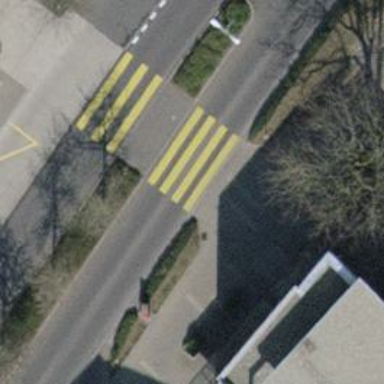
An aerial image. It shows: Uncontrolled zebra crossing with pedestrian island.